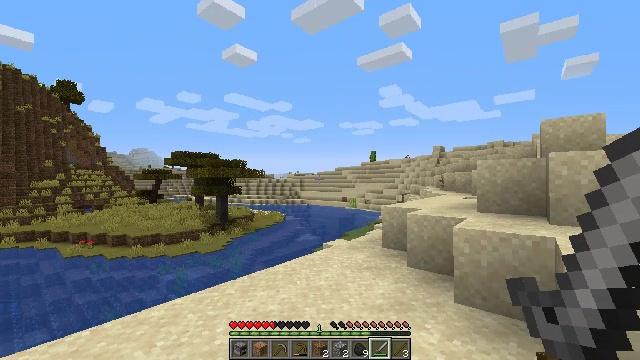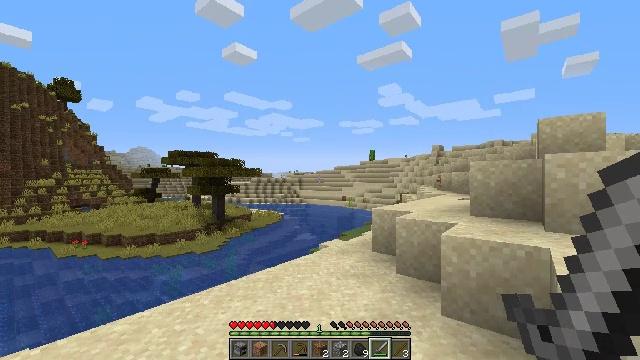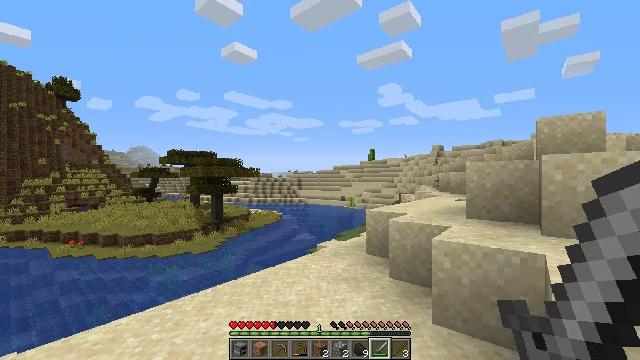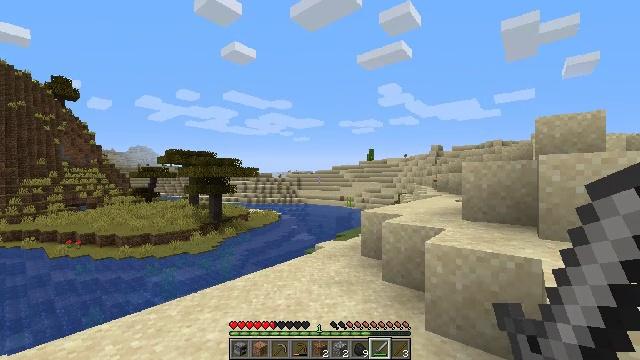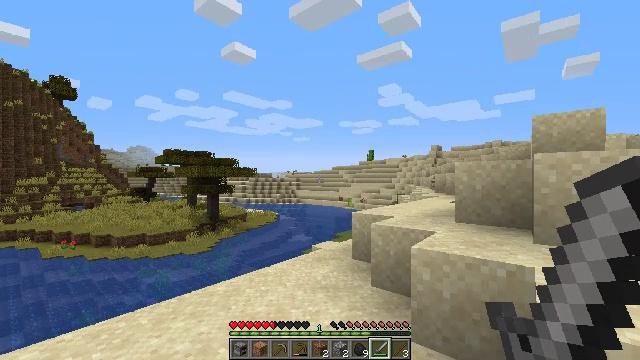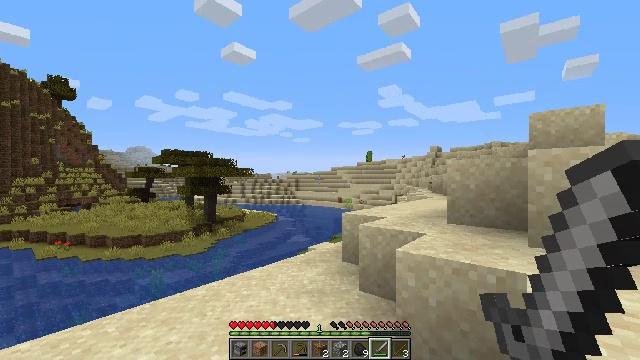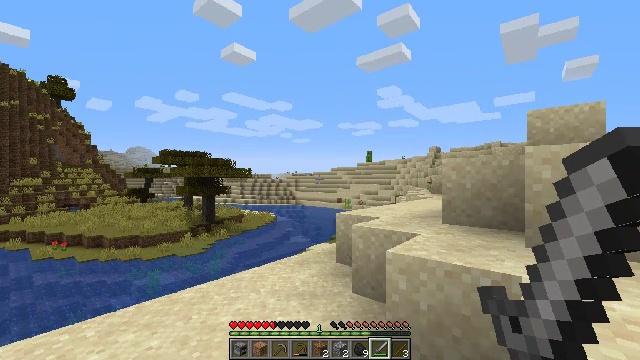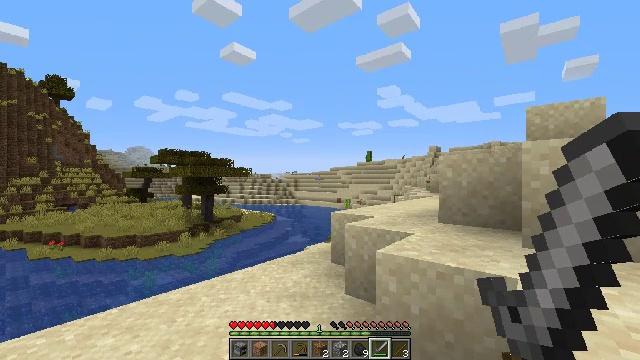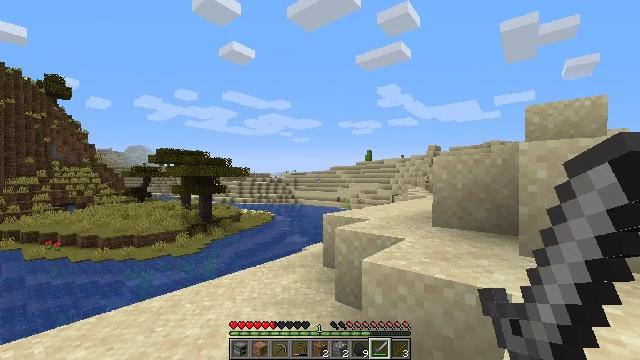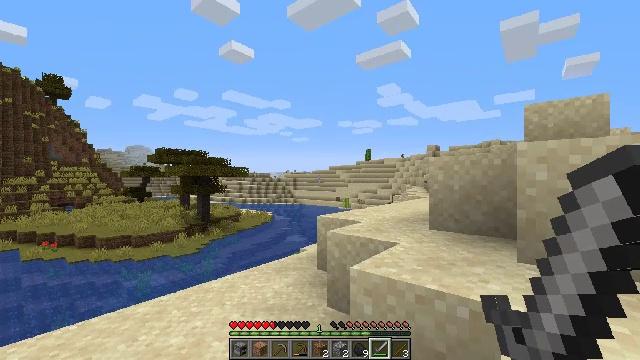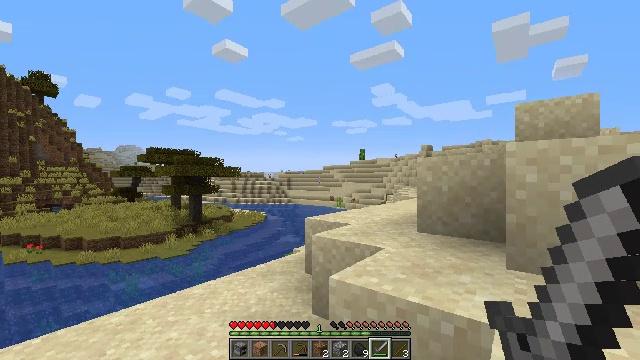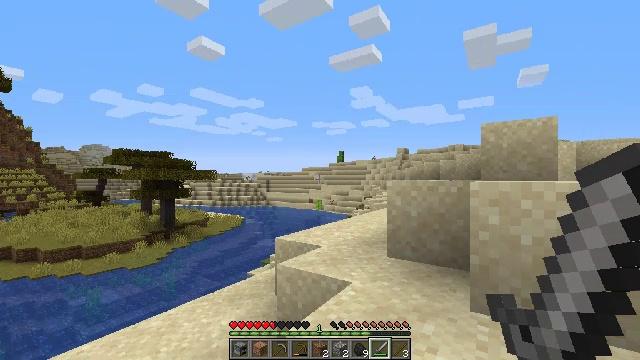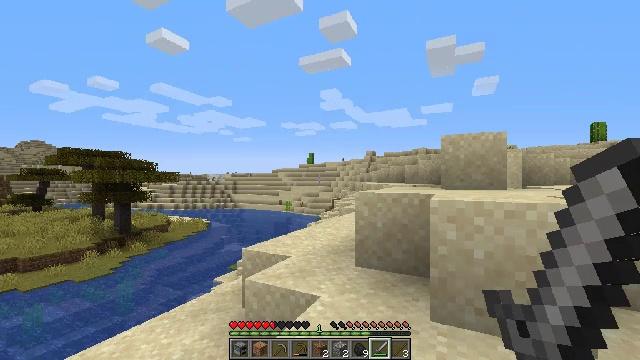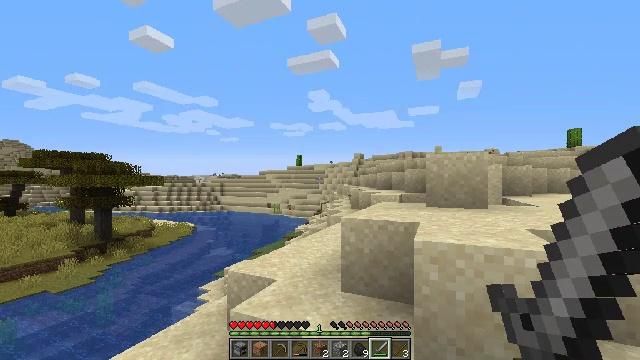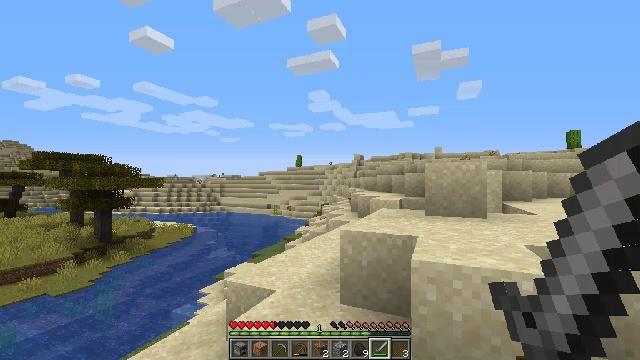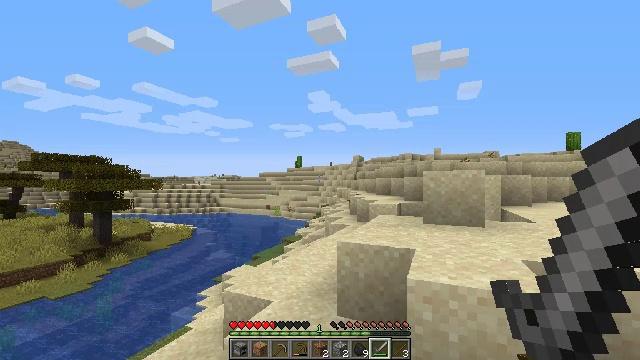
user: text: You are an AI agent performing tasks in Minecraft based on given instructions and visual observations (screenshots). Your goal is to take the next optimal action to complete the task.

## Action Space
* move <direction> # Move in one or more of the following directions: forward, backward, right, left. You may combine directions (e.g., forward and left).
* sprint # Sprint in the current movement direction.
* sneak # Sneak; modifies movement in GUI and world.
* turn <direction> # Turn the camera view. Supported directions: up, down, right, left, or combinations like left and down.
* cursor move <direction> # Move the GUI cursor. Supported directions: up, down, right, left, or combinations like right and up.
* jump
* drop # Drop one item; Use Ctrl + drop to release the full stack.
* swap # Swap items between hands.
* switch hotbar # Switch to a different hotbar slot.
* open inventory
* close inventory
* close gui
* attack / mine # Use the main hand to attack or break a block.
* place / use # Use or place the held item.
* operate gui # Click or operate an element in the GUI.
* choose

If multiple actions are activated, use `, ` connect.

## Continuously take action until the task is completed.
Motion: motion action
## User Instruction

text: Mine the dead bush in the desert.
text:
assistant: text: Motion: move forward and move right
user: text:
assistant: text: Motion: move forward and move right
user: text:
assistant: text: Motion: move forward and move right
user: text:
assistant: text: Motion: move forward and move right
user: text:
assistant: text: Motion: move forward and move right
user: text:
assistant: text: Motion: move forward and move right
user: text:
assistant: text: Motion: move forward and move right
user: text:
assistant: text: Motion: move forward and move right
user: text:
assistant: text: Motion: move forward and move right
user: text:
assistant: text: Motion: move forward and move right, turn right
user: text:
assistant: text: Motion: move forward and move right, turn right, jump
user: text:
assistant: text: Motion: move forward and move right, turn right, jump
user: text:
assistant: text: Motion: move forward and move right, turn right, jump
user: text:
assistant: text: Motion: move forward and move right, jump
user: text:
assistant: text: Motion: move forward and move right, jump
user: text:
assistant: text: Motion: move forward and move right, jump
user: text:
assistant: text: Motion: move forward and move right, jump
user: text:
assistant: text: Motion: move forward and move right, turn right, jump
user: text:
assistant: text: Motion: move forward and move right, turn right, jump
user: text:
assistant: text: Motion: move forward and move right, jump
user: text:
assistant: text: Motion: move forward and move right, jump
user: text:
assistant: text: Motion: move forward and move right, jump
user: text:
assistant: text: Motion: move forward and move right, turn right, jump
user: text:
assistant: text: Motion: move forward and move right, turn right, jump
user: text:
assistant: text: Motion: move forward and move right, turn right, jump
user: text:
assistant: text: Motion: move forward and move right, jump
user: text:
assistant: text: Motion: move forward and move right, jump
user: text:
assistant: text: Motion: move forward and move right, jump
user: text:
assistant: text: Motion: move forward and move right, jump
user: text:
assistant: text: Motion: move forward and move right, turn left, jump